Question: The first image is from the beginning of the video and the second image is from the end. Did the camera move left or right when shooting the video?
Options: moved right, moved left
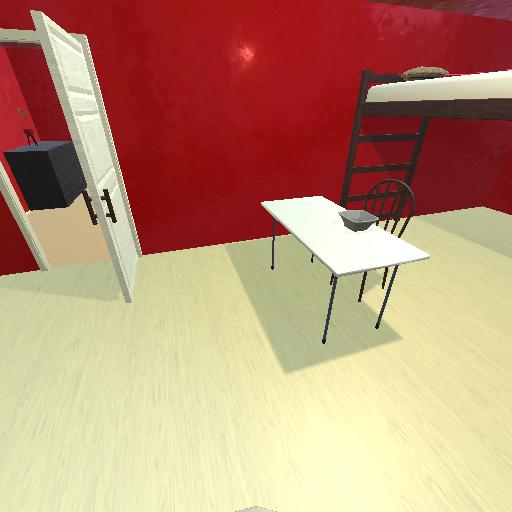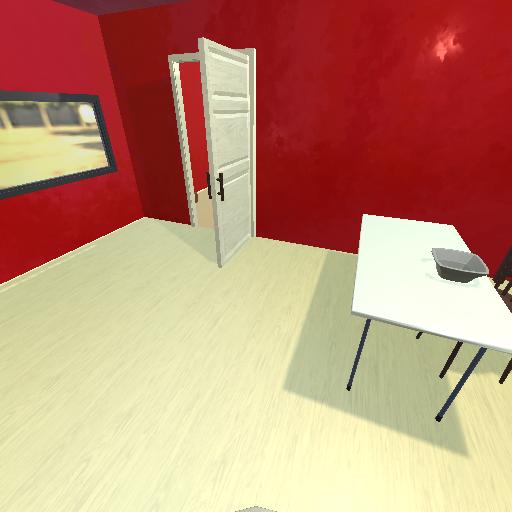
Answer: moved right